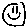
Label: smiley face